Question: What is the reading of this measurement?
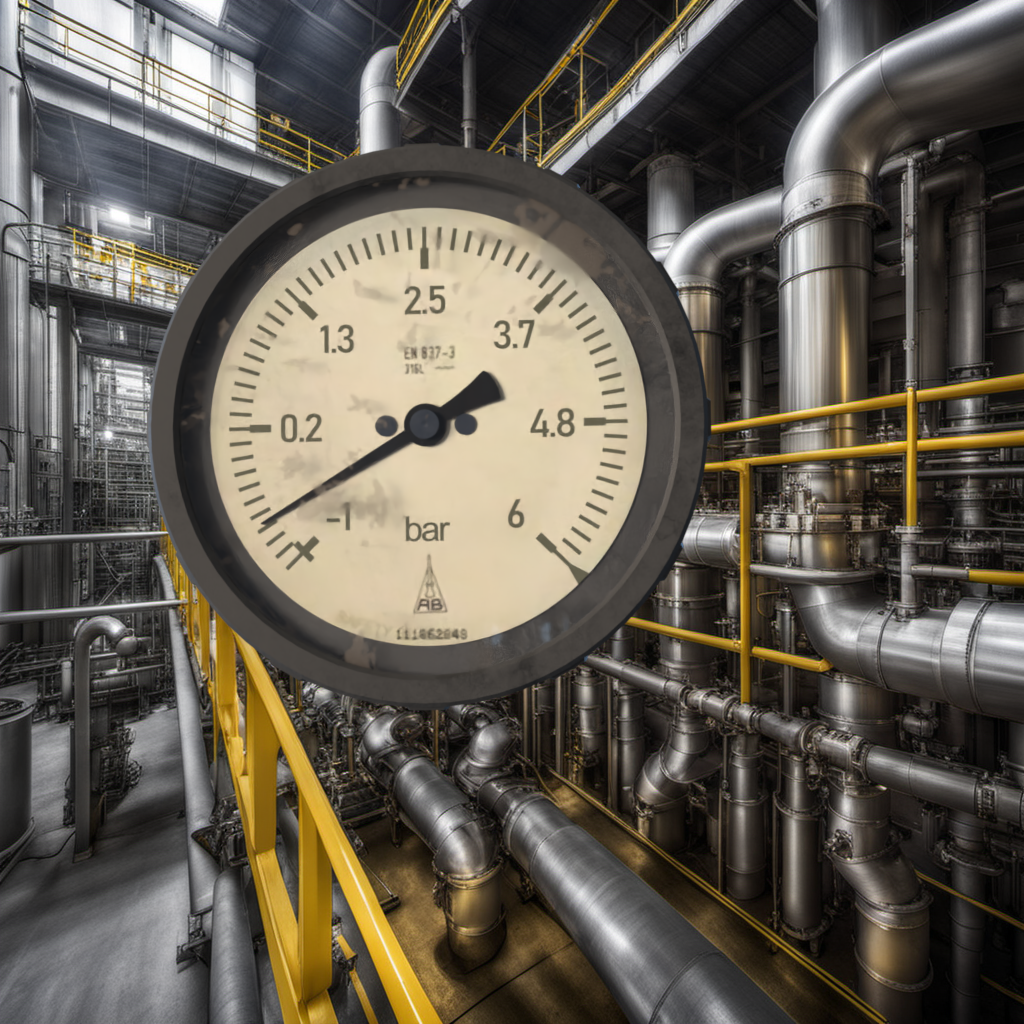
Answer: The result is -0.62
Question: What is the range of this measurement?
Answer: The range is from -1 to 6
Question: What is the minimum and maximum reading range of this measurement?
Answer: The minimum value is -1 and the maximum value is 6